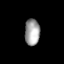
Tissue: lung
Cell type: Myeloid cells
Senescence score: 0.1976
Nuclear area (px): 390
Mean DAPI intensity: 161.162